Aerial crown-view tile of a tropical tree (Barro Colorado Island, Panama), acquired 20241014:
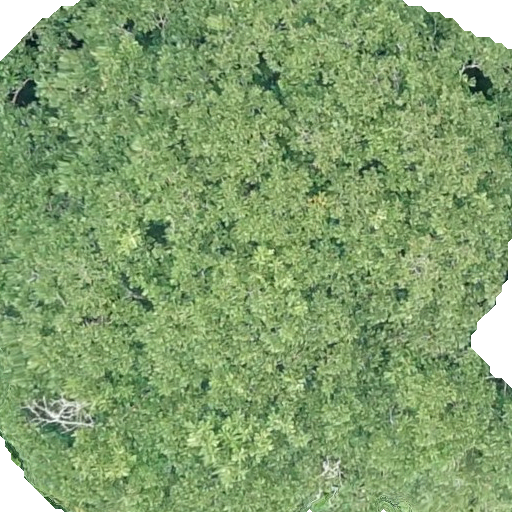
Species: Dipteryx oleifera
GBIF accepted scientific name: Dipteryx oleifera
Crown area: 452.274 m²